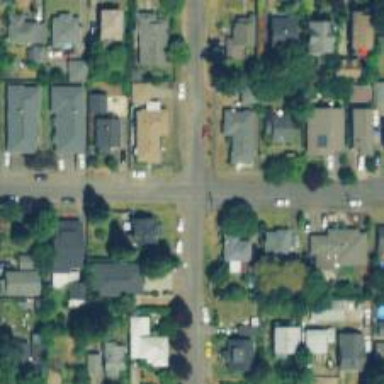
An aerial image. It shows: Residential road with sidewalk on the left side.